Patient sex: M
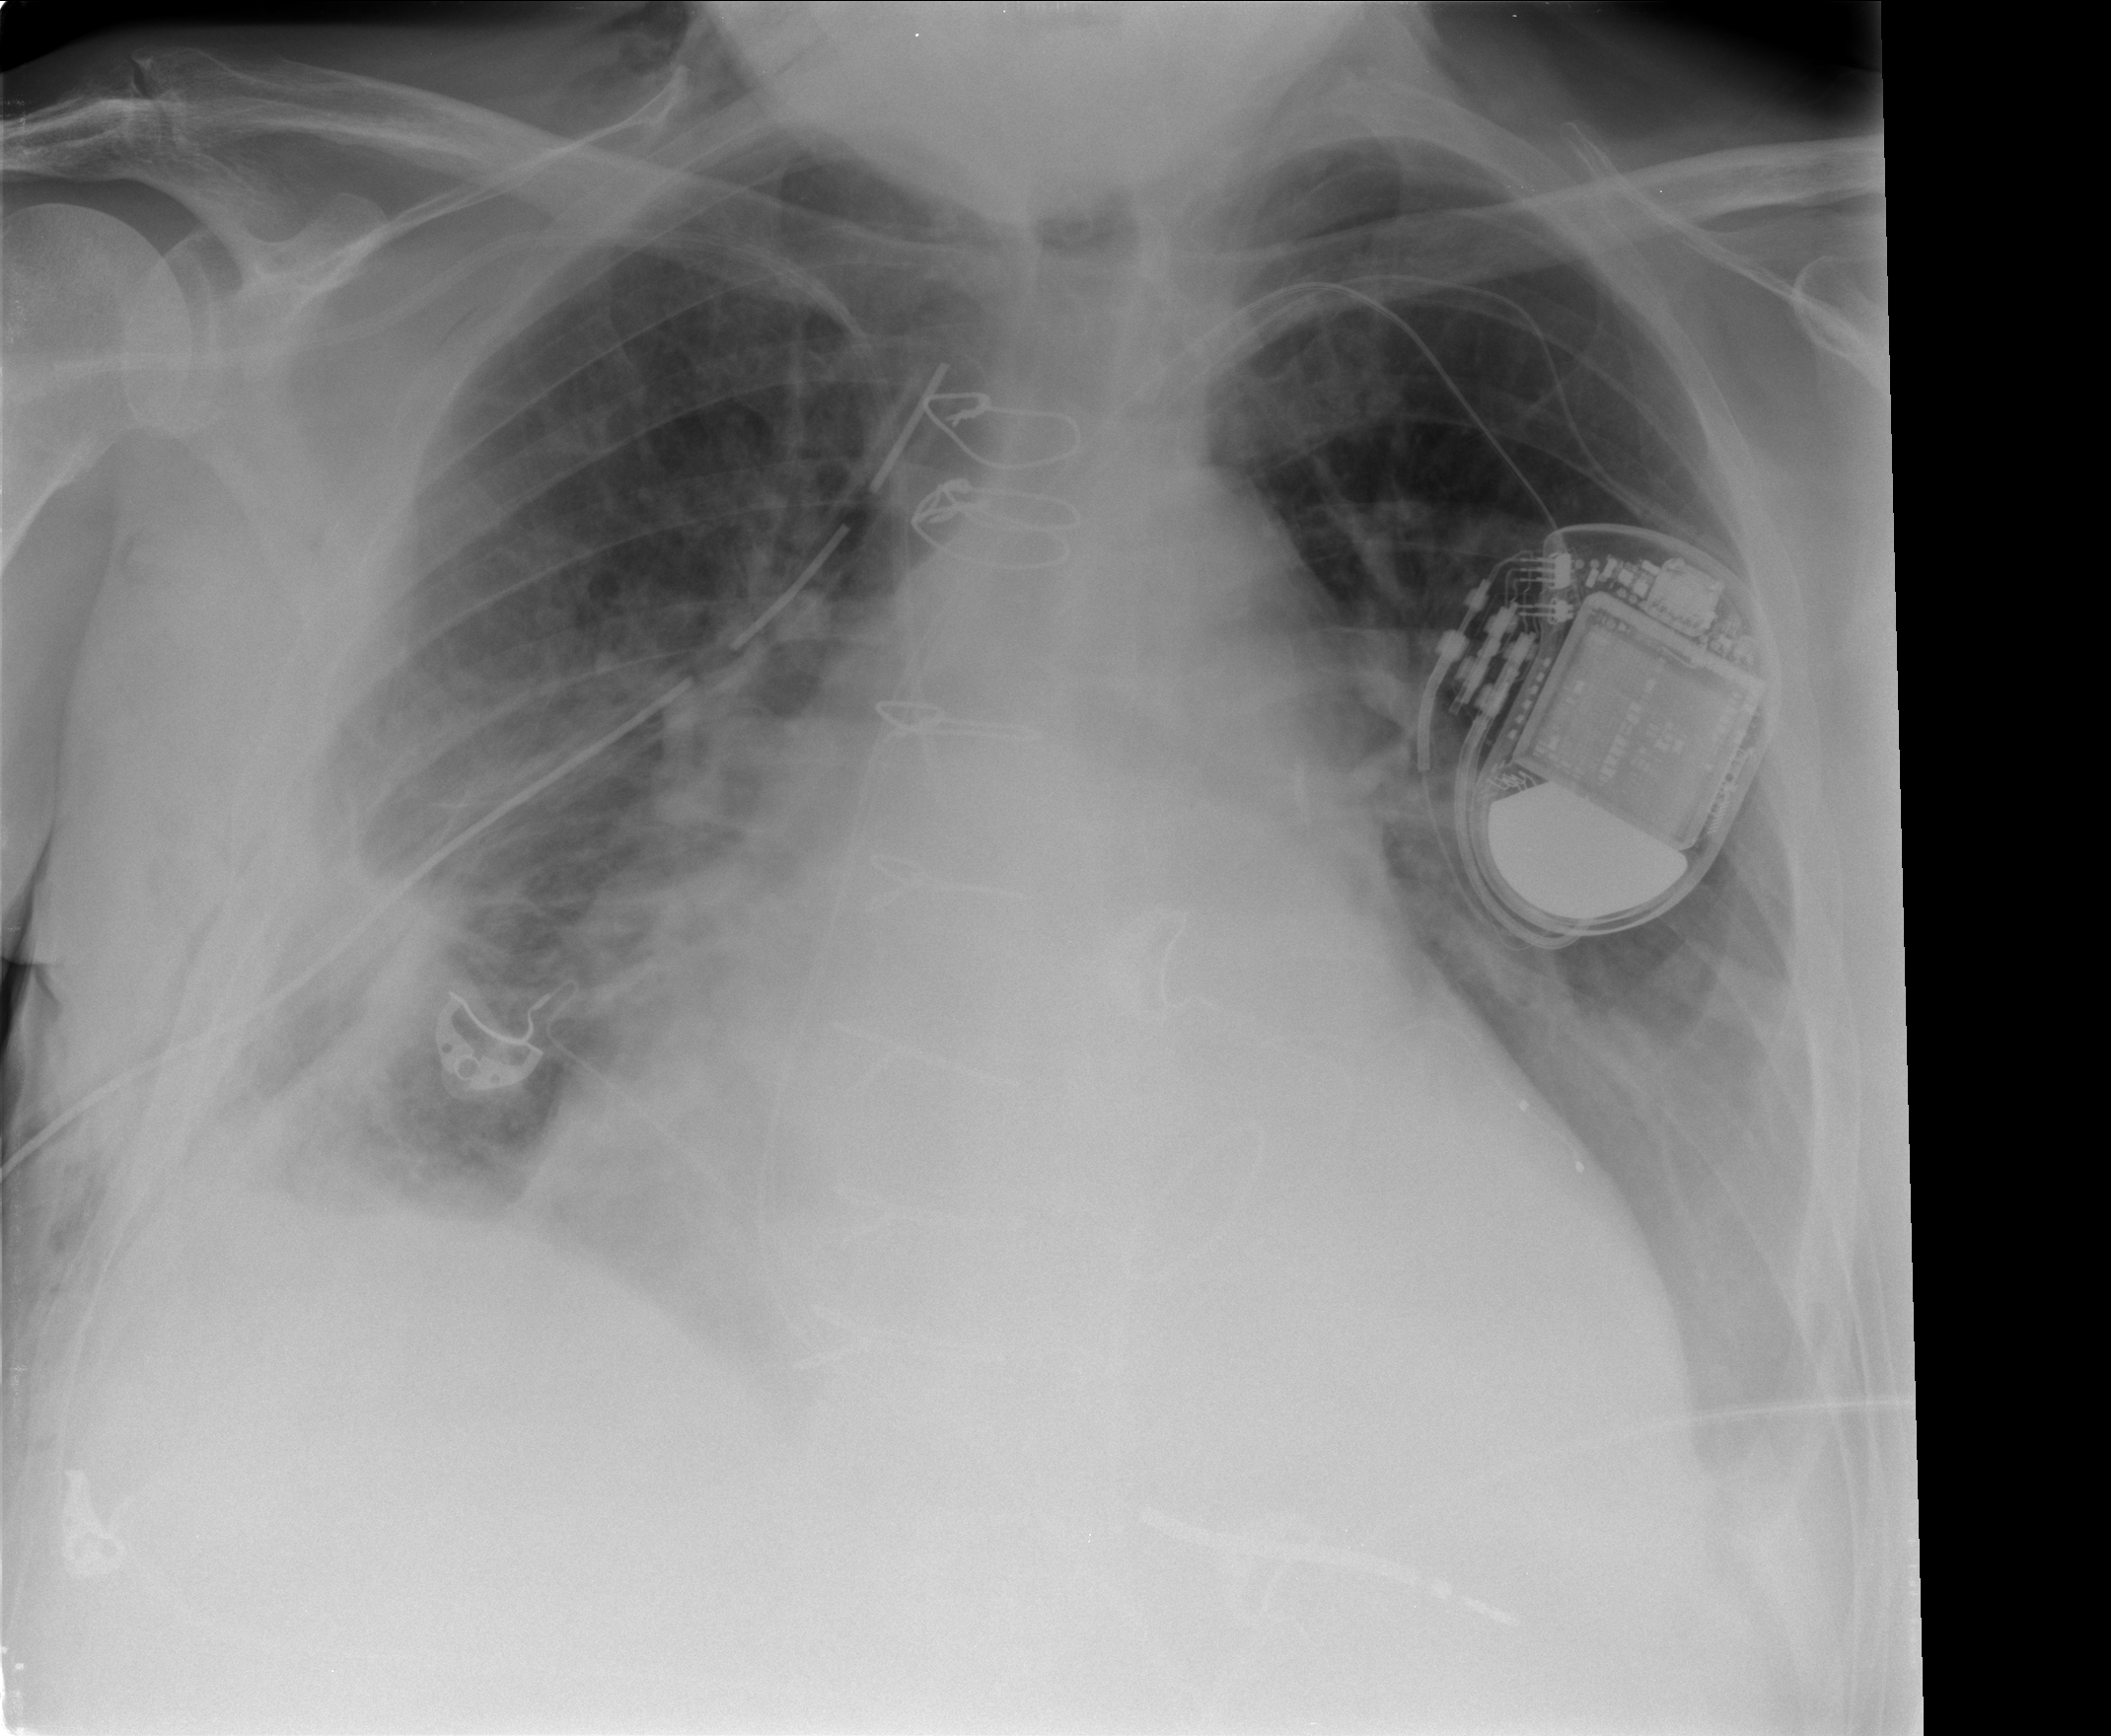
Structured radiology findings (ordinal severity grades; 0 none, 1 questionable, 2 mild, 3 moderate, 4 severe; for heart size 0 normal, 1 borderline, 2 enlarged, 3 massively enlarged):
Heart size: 2
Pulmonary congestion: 2
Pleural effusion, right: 2
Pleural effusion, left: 2
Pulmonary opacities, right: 2
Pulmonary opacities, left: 0
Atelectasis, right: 3
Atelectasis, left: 2